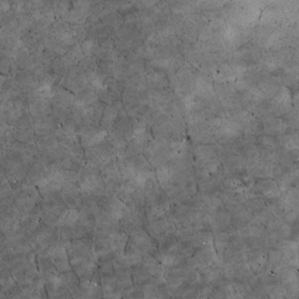
Label: non_frost